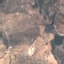
Land use / land cover class: PermanentCrop